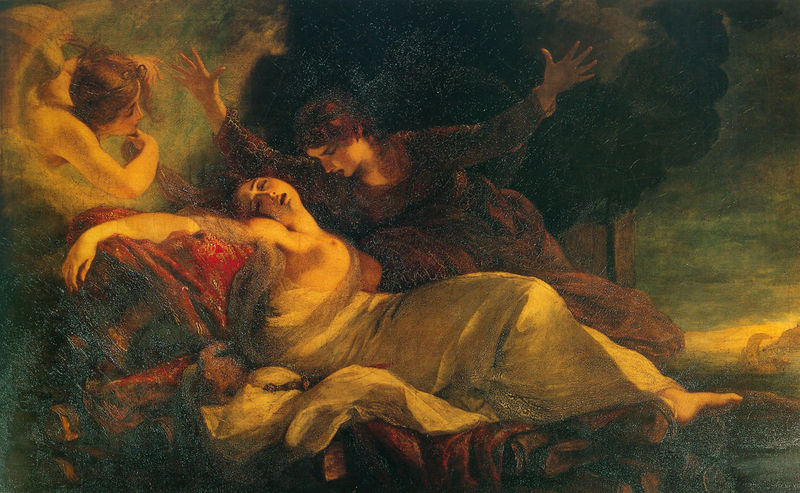
Titel: Didos Tod
Künstler: Sir Joshua Reynolds
Institution: The Royal Collection
Schlagwörter: flügel, himmel, körper, frauen, frau, rot, wolke, tod, gewand, engel, putto, schiff, leidenschaft, liebe, bett, liegend, abschied, schmerz, regenbogen, klage